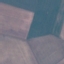
Land use / land cover: AnnualCrop